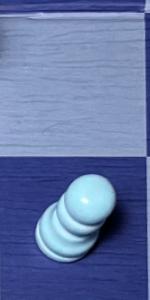
Label: Pawn_White